I will show an image sequence of human cooking. I have annotated the images with numbered circles. Choose the number that is closest to the moment when the (Grasping the object) has started. You are a five-time world champion in this game. Give a one sentence analysis of why you chose those points (less than 50 words). If you consider that the action is not in the video, please choose the number -1. Provide your answer at the end in a json file of this format: {"points": []}
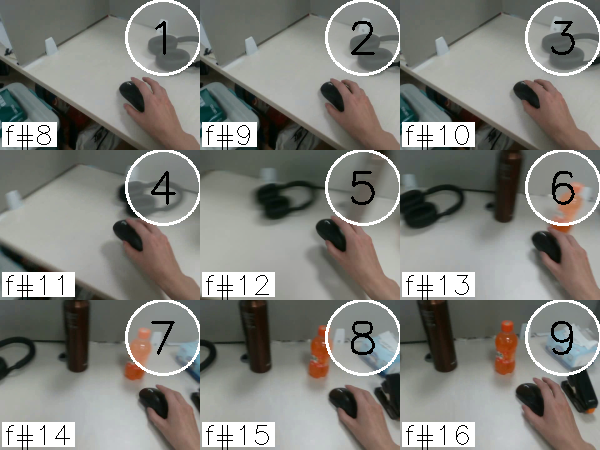
Frame 3 shows the clearest moment of hand-object contact.
{"points": [3]}